Question: Is there a way to not display objects out of the graph pane, as shown on the picture below?

I use 'GraphPane.AddCurve()' to add the curves and 'GraphPane.GraphObjList.Add(new TextObj(...))' to add the texts.
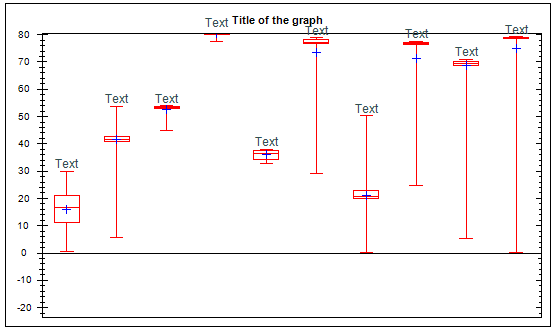
Answer: In order to do it, I think you have to create a new TextObj so that you can modify the "IsClippedToChartRect" attribute.
'''
ZedGraph.TextObj text = new ZedGraph.TextObj("Hello", xloc, yloc);
text.IsClippedToChartRect = true;
'''